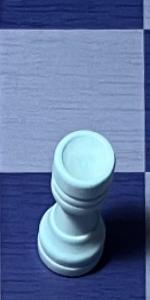
Label: Rook_White